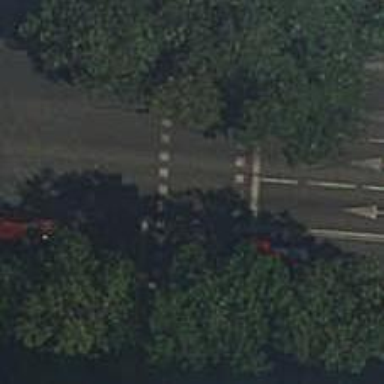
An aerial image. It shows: Road with traffic signals and zebra crossing with traffic signals.